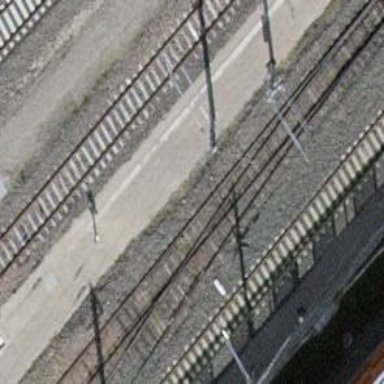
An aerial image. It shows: Railway track with contact lines for electrification.